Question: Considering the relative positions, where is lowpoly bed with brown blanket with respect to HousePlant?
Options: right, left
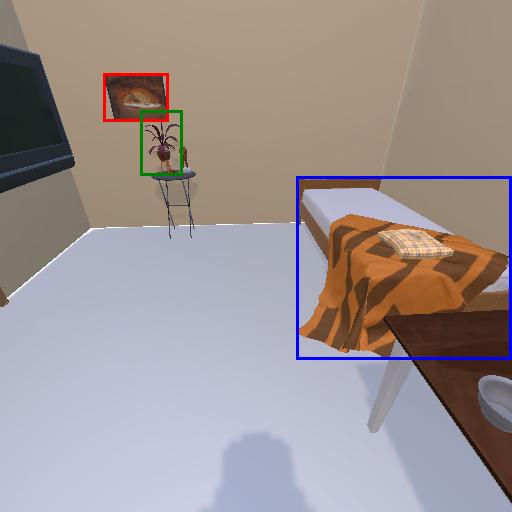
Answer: right